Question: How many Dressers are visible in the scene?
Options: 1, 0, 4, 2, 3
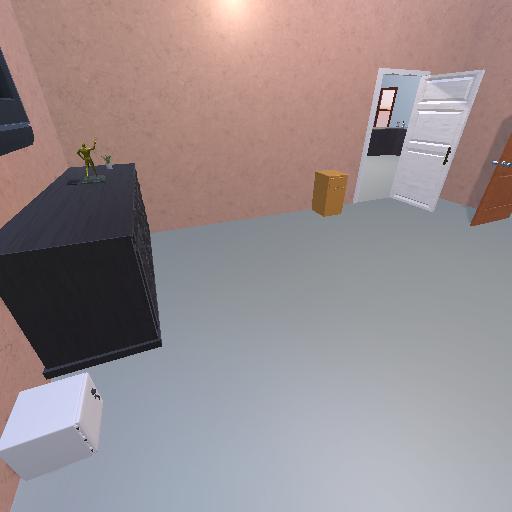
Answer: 1